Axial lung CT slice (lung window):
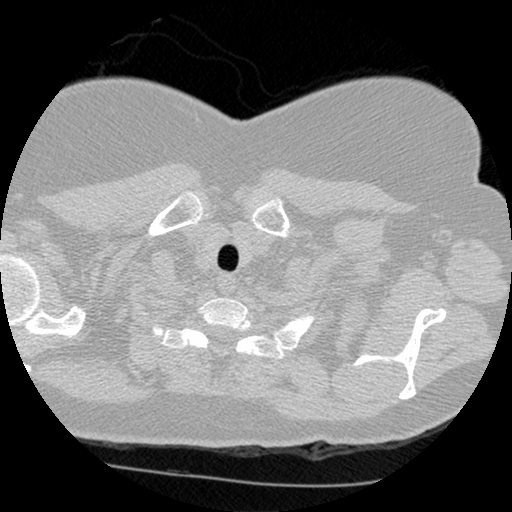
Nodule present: no